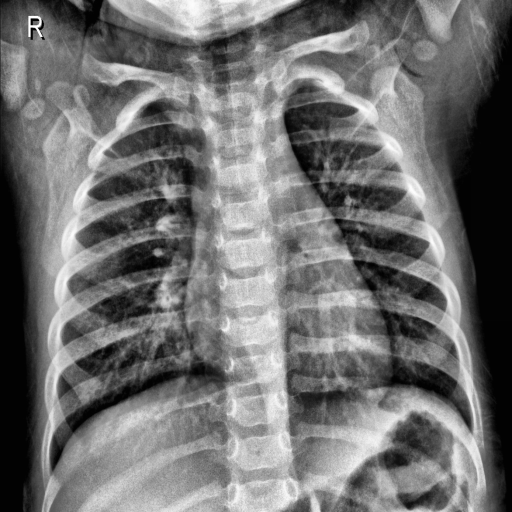
Finding: NORMAL